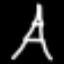
Label: The Eiffel Tower